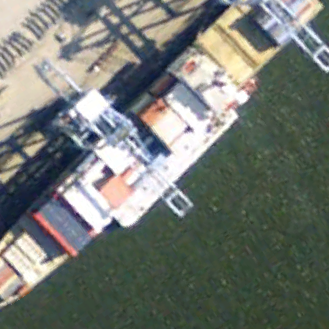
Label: Container_ship